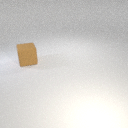
large brown rubber cube